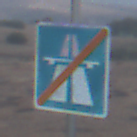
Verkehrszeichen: EndeAutbahn
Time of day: SunriseSunset
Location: Outdoor (Nature)
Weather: Clear
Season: NotSpecified
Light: Natural